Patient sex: F
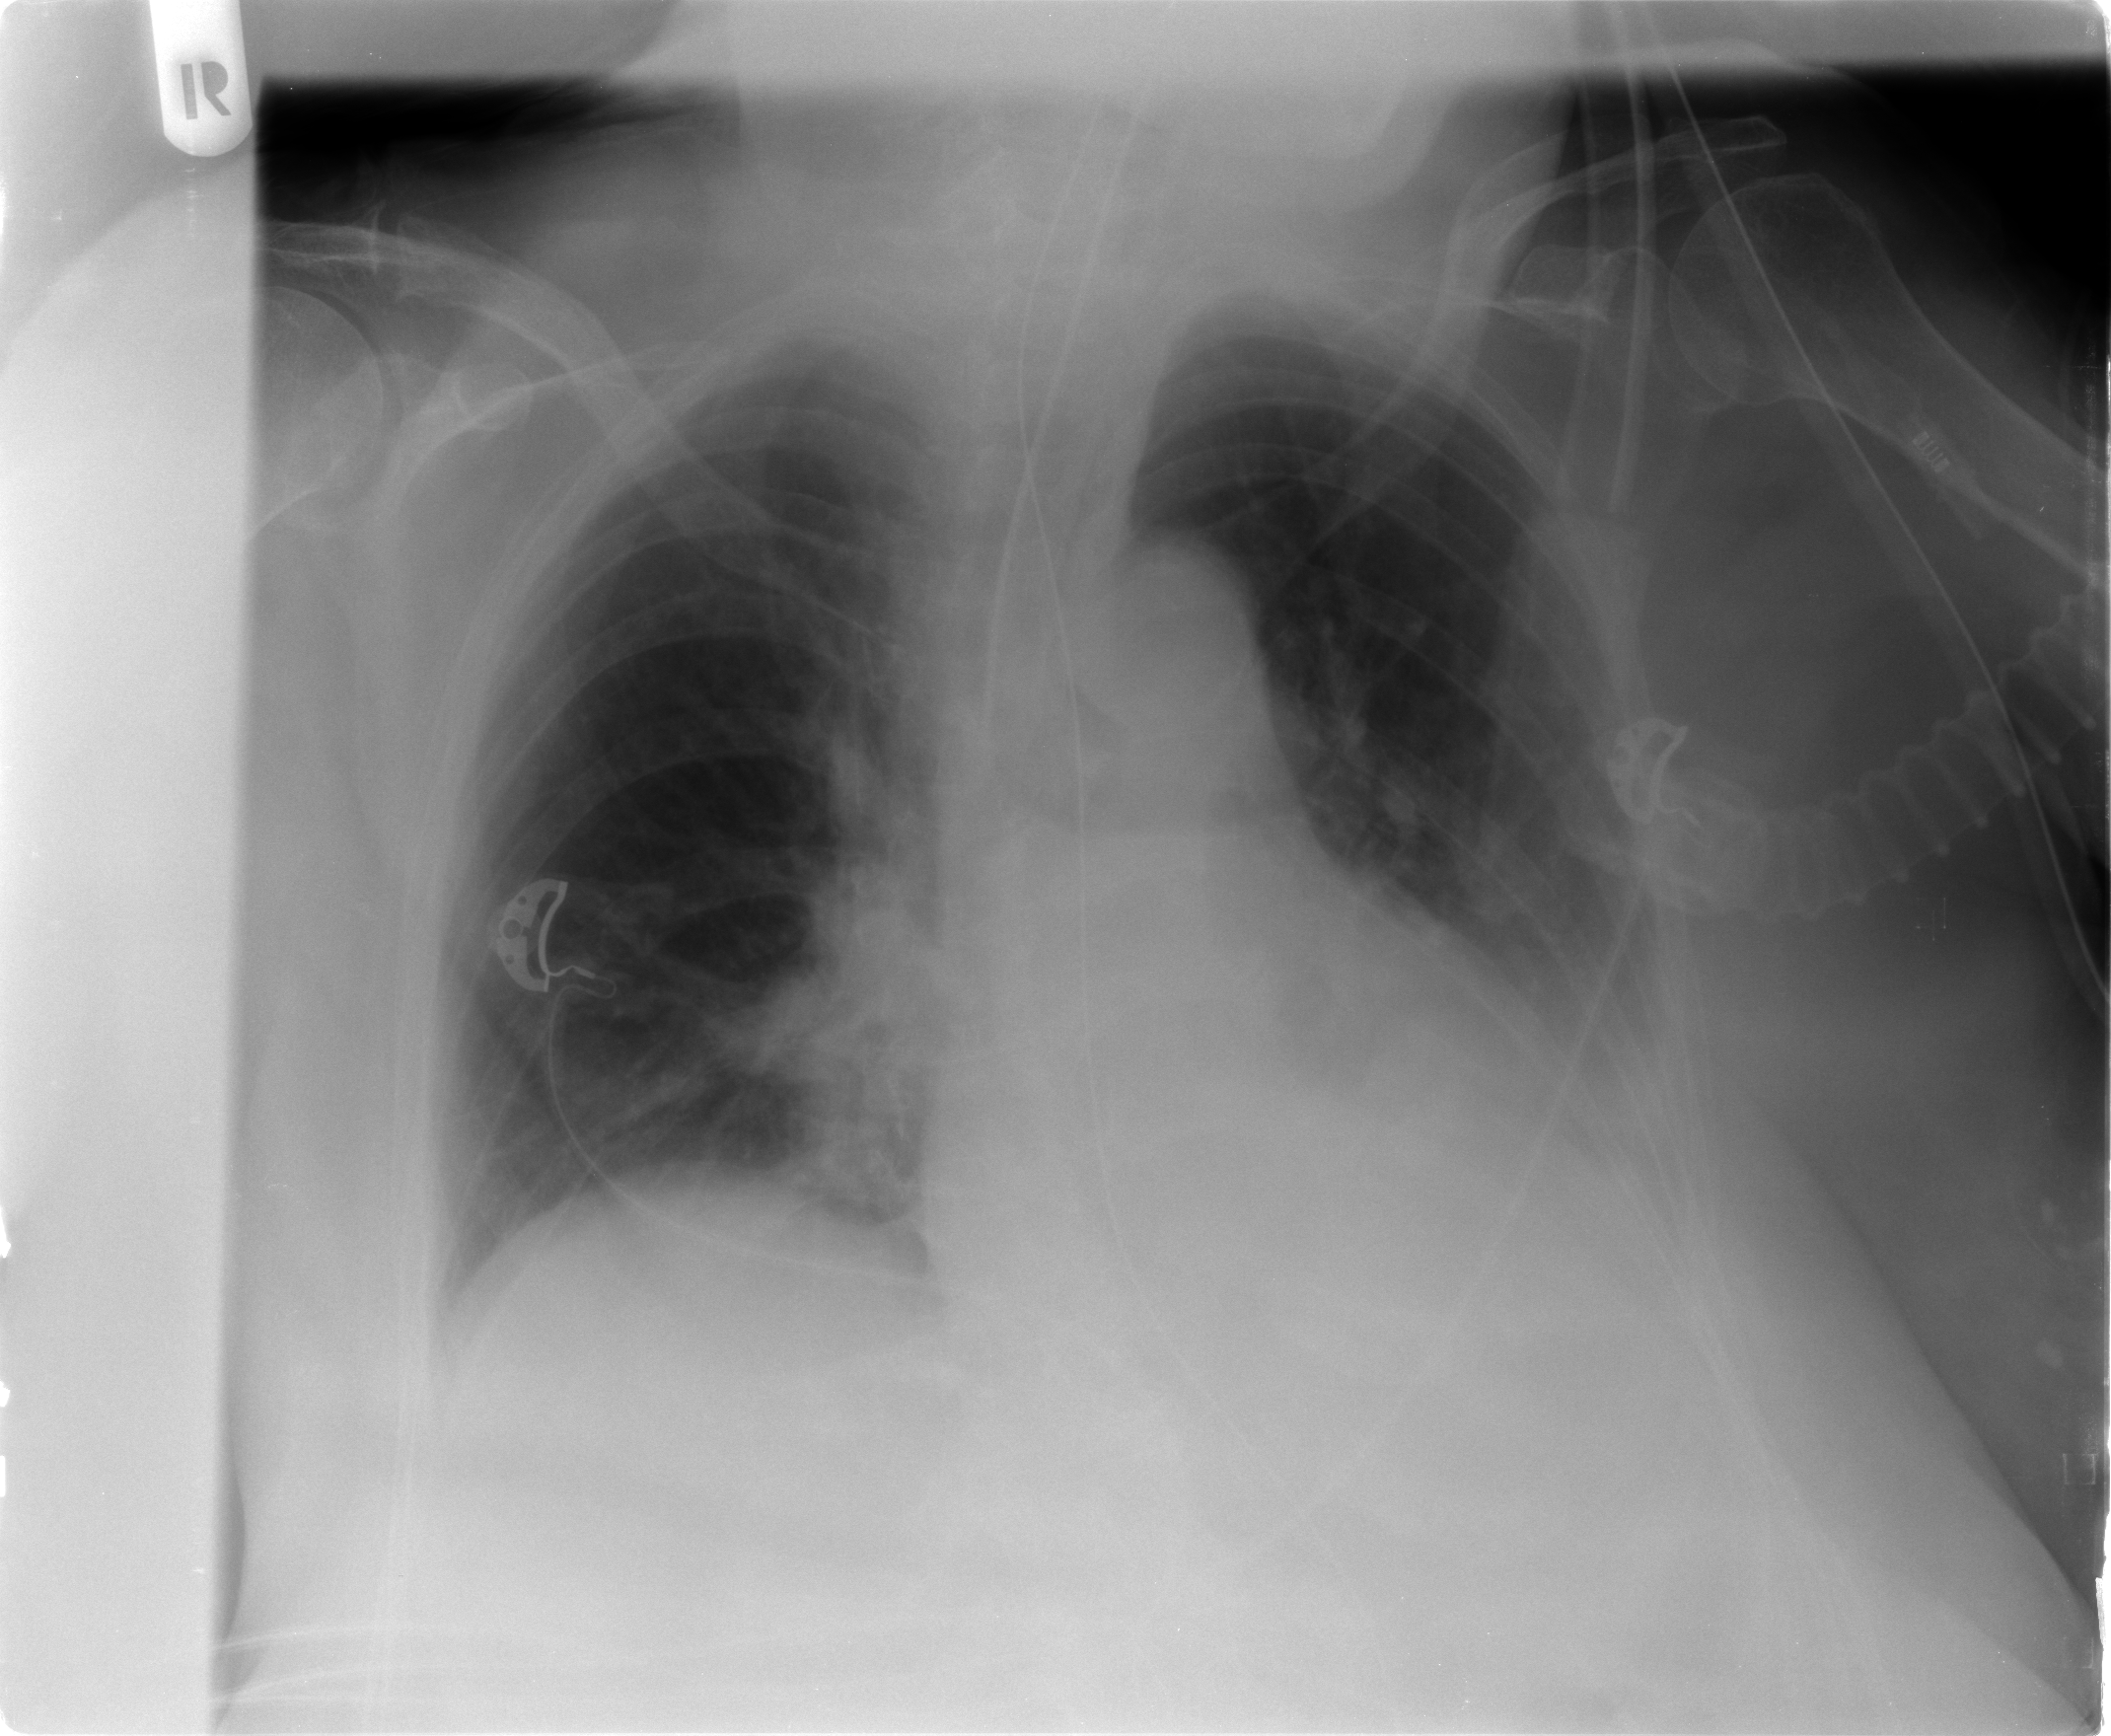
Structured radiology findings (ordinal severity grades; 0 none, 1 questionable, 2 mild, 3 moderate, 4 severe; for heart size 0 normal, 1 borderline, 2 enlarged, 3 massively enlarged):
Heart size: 0
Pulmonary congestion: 0
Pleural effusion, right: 0
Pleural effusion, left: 2
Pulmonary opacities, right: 2
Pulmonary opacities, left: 0
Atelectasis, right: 0
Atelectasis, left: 2